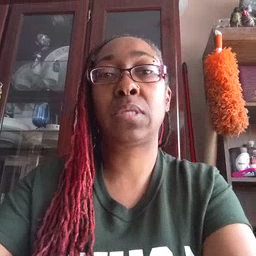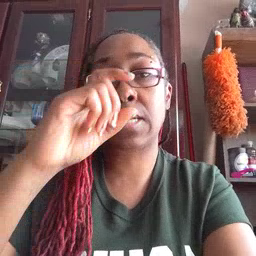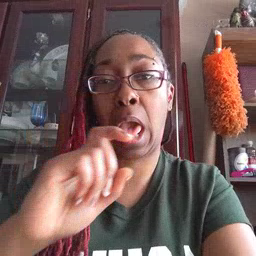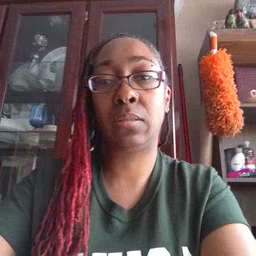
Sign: doll